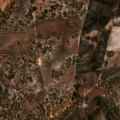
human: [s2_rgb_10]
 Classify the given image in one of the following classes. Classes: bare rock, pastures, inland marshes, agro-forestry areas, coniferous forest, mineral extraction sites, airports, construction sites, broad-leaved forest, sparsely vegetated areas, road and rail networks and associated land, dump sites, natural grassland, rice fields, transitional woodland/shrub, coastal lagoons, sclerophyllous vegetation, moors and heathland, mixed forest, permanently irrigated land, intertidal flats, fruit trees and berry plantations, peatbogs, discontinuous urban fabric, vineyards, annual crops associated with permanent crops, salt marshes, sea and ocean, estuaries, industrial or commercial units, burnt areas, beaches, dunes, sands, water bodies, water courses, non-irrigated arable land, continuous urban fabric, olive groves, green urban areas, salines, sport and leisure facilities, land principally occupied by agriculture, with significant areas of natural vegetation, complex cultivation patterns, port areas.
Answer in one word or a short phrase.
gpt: agro-forestry areas, broad-leaved forest, transitional woodland/shrub